Question: Excuse me but this may be a noob question but it jsut crossed my thoughts and I think it is worth to fix my ideas and get a relevant explanation from some experts.
I remember (I may be wrong) that when I submitted some pull requests to some repository, when the PR is merged to the master (or other branch), I'm notified about that action and when accessing the PR url I can see a sort of message.
Just browsing an old issue, I can no more see that kinf of message and what is only seen is that the issue is closed:

No merge message and I had to go through the blame to check file history and find whether my PR was merged.
If I'm walking the wrong road, can anyone clarify my thoughts and correct me I I'm wrong?
If I'm not supposed to see such a merge message in the PR page, so how can I check if a PR is merged?
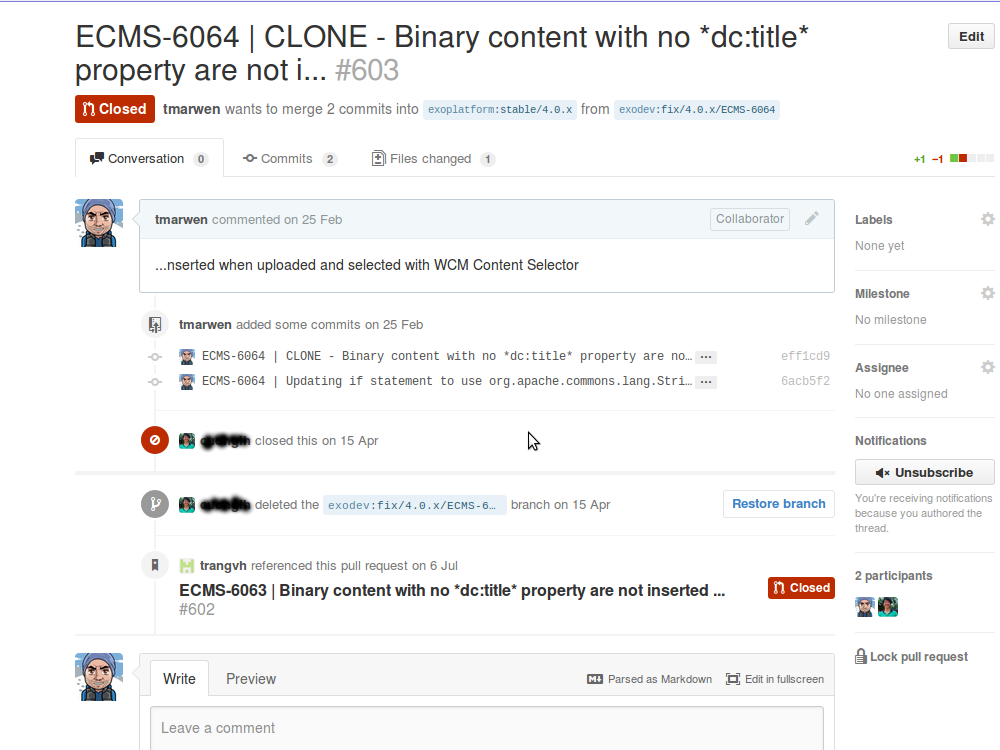
Answer: Your PR hasn't been merged.
Its content has been manually merged by <URL>.
- <URL>
> If I'm walking the wrong road, can anyone clarify my thoughts and correct me I I'm wrong? If I'm not supposed to see such a merge message in the PR page, so how can I check if a PR is merged?
Usually, when a PR cannot cleanly get merged, the contributor is asked to rebase it and solve the conflicts. However, from time to time, the core team may decide to merge it by hand if the conflicts are easy enough to fix.
In that case, you're right that a may give the contributor some hint about what happened.
> How to check if a pull request is merged in some branch of the target repository?
In that kind of cases, you may take a look at the commits in the master branch that you've authored:
- <URL>